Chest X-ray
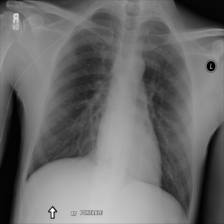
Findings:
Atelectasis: negative
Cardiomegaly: negative
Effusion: negative
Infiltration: negative
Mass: negative
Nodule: negative
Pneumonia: negative
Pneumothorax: negative
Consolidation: negative
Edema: negative
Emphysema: negative
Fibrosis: negative
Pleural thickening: negative
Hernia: negative